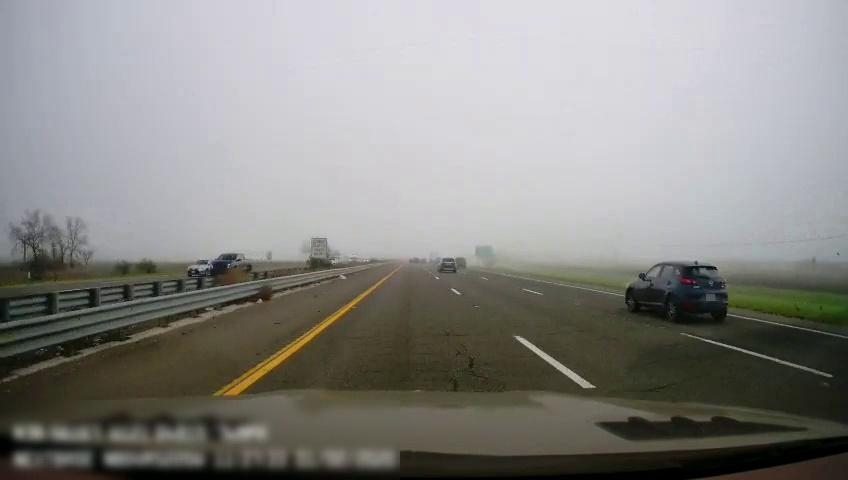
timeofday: Day
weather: Cloudy
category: Drivable Space
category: Drivable Space
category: Vehicles | Car
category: Vehicles | Truck
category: Vehicles | Car
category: Vehicles | Other LV
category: Vehicles | Van
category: Vehicles | SUV
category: Lanes | Current Lane
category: Lanes | Current Lane
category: Lanes | Alternate Lane
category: Lanes | Alternate Lane
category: Lanes | Alternate Lane
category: Lanes | Opposite Lane
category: Lanes | Opposite Lane
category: Traffic | Signs
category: Traffic | Signs
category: Traffic | Signs